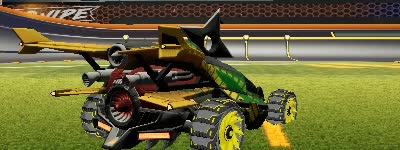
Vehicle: aftershock